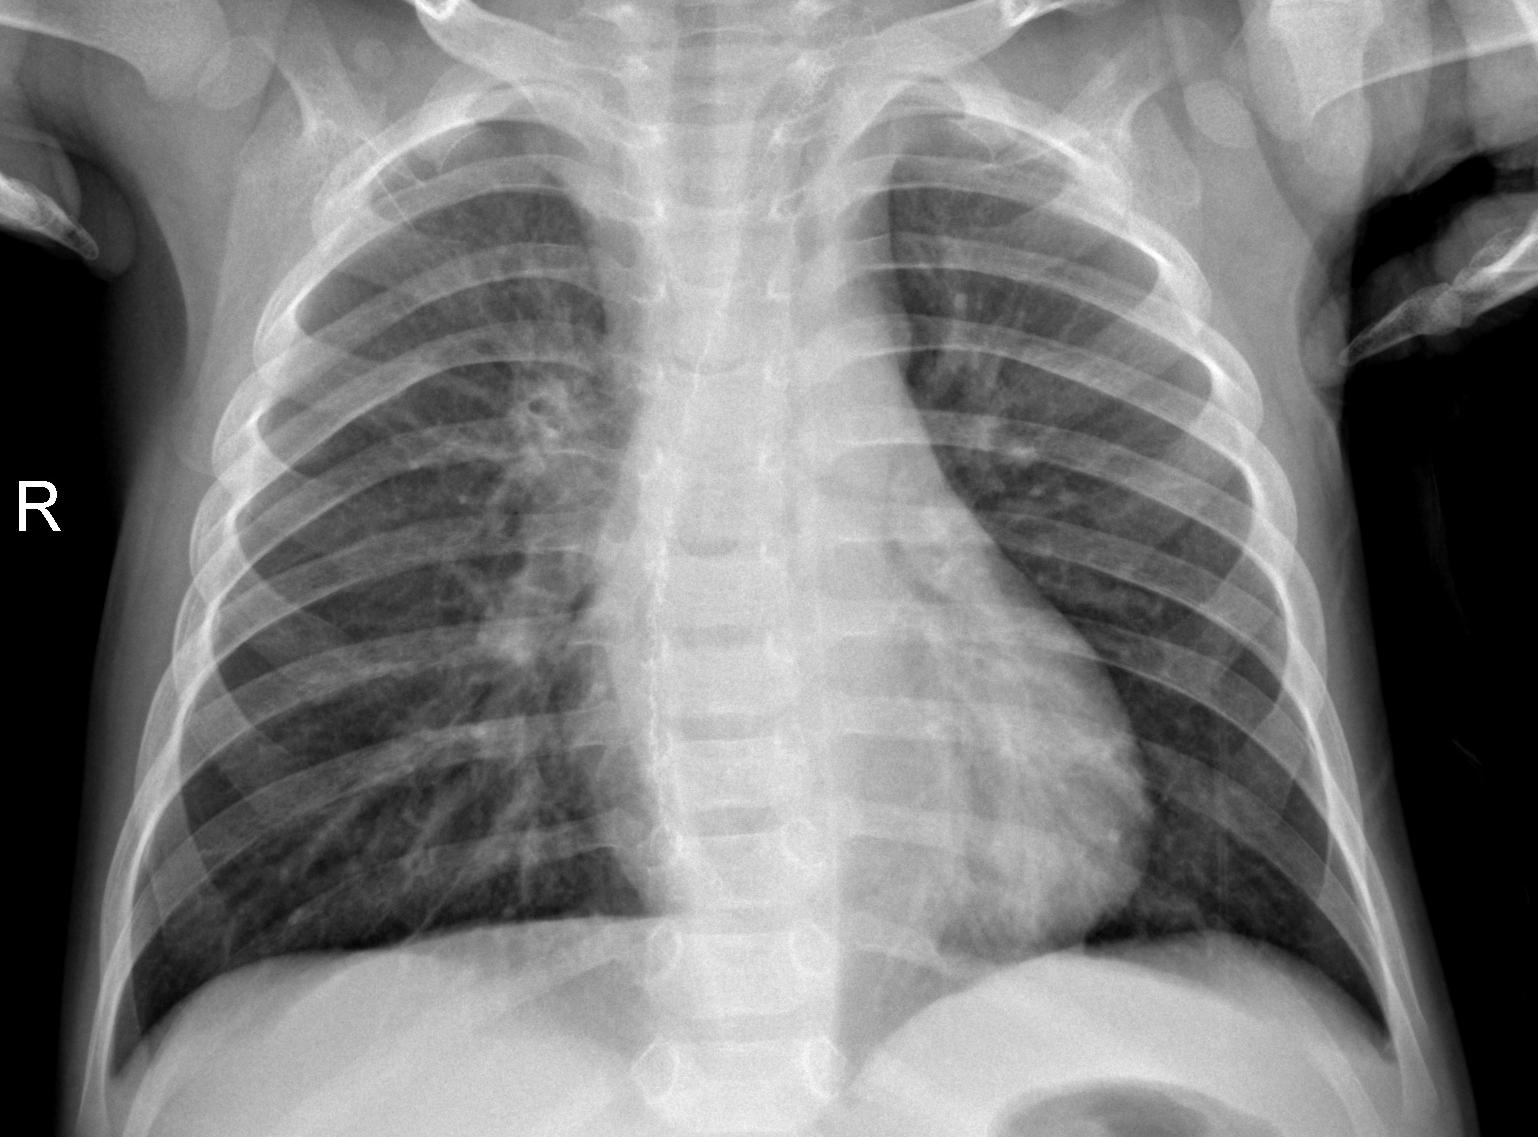
Diagnosis: PNEUMONIA